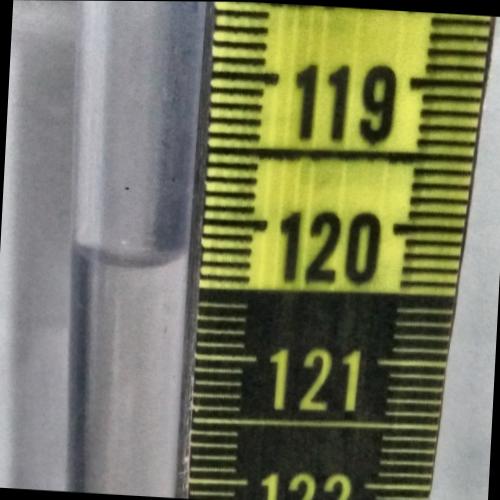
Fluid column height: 120.3 cm